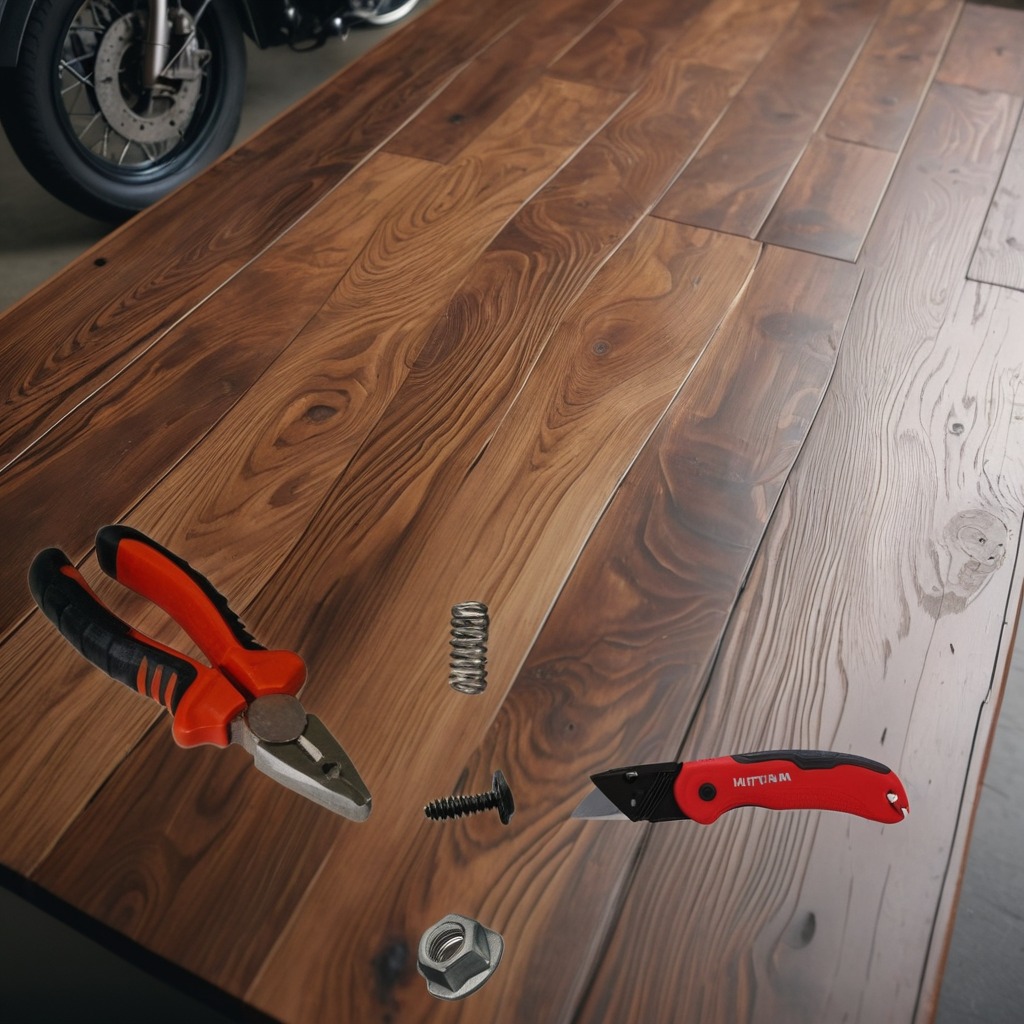
A metal nut, a coiled metal spring, and a metal nut are lying on the wooden table.